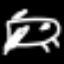
Label: frog